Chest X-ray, PA view. Patient: 41 years old, sex M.
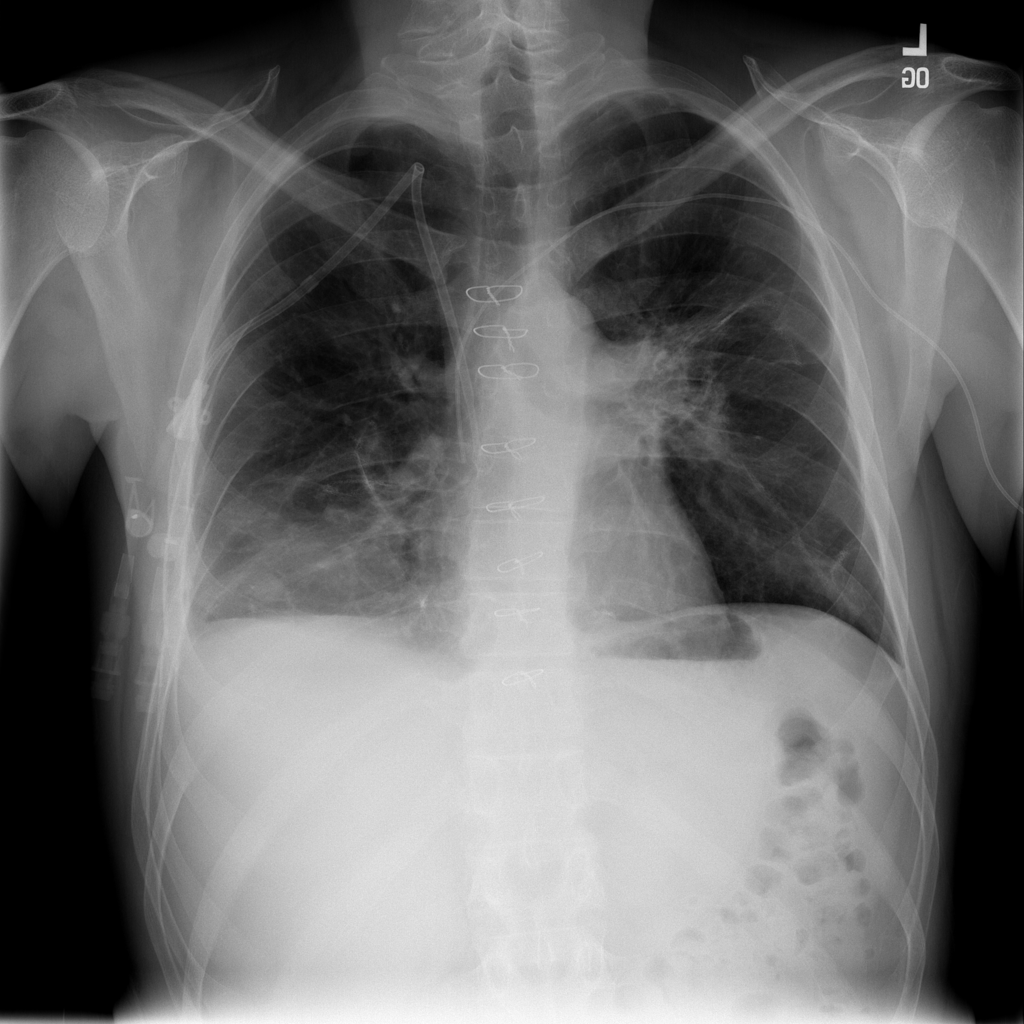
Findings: Mass